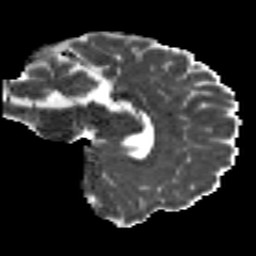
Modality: MD
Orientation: sagittal
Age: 20
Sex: male
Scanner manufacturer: siemens
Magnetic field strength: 3 T
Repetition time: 8.8 s
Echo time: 0.085 s